Current action and preconditions to check: trajectory_clear

Your task: For each precondition in the list above, predict whether it will hold at this action.

Consider the current scene as observed from the mobile robot's camera, and analyze the predicted future states of all dynamic agents (e.g., people, animals, vehicles, or any moving entities) within the NEXT SECOND.

IMPORTANT: Only answer "very likely" if you are absolutely certain—based on strong, clear evidence—that a dynamic agent will violate the precondition in the predicted future state. Do NOT answer "very likely" for unlikely, ambiguous, or low-probability risks.

Ask yourself for each precondition: Is there a high probability, with clear and convincing evidence, that the predicted future states of any dynamic agent will interfere with the predicted future state of the currently executing action within the NEXT SECOND, causing that precondition to fail?

Assess the risk level based on these predictions. Use "likely" or "very likely" if motions create a clear risk of interference.

Use "neutral" or "improbable" if agents are nearby but their predicted paths are clearly diverging or non-conflicting.

Failure Risk Categories: "very improbable", "improbable", "neutral", "likely", "very likely"

Answer Format: Output ONLY the probability_of_failure value from these categories: "very improbable", "improbable", "neutral", "likely", "very likely"

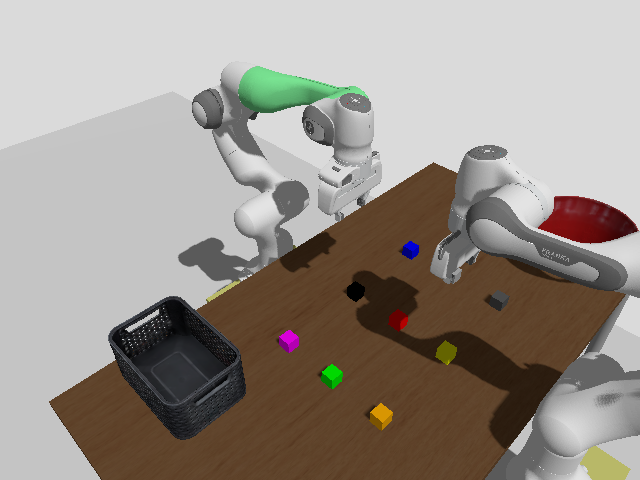

Answer: improbable